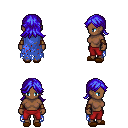
a pixel art fantasy rpg character, female body template, human, dark skin, blue tattered cape, red pants, blue loose hair, leather bracers, brown slippers, four views (front, back, left, right), 2x2 character sprite sheet, small pixel art, hard edges, no anti-aliasing